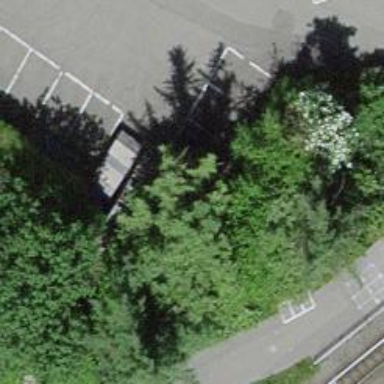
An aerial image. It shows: Set of steps on the road.